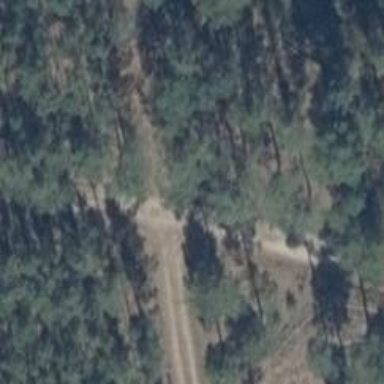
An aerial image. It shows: Dirt track road with grade 4 track type.